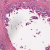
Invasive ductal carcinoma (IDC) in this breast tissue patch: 1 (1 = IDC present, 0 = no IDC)